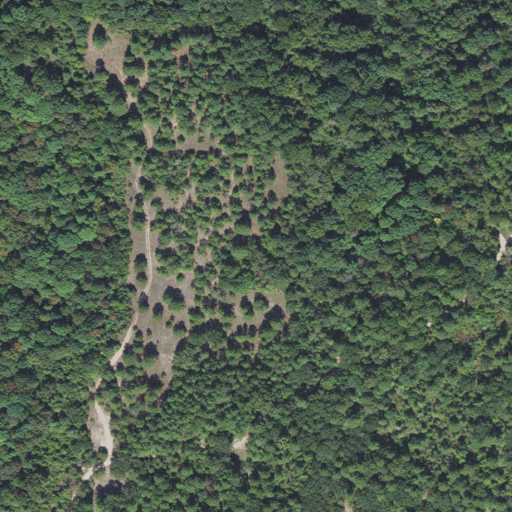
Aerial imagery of mountain in Arkansas named Polk Stinnett Hill containing evergreen forest, deciduous forest, and mixed forest